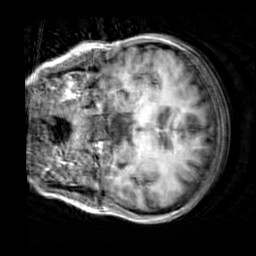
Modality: T1w
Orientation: coronal
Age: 19
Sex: female
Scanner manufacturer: siemens
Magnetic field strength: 3 T
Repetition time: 2.3 s
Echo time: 0.00303 s